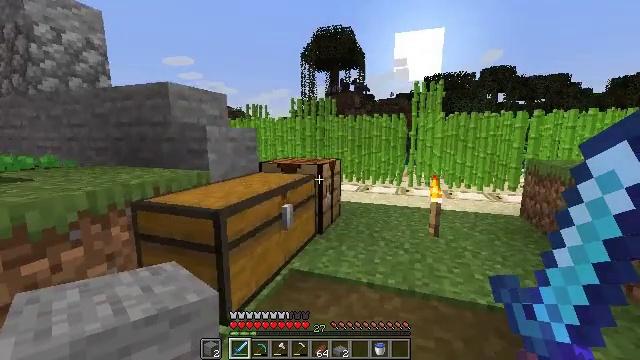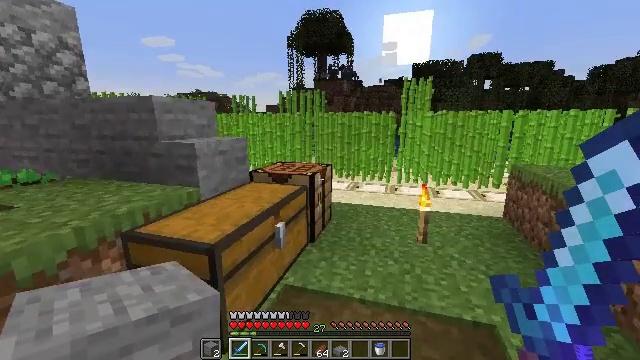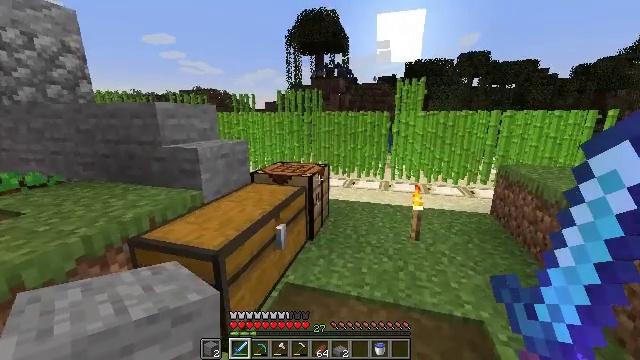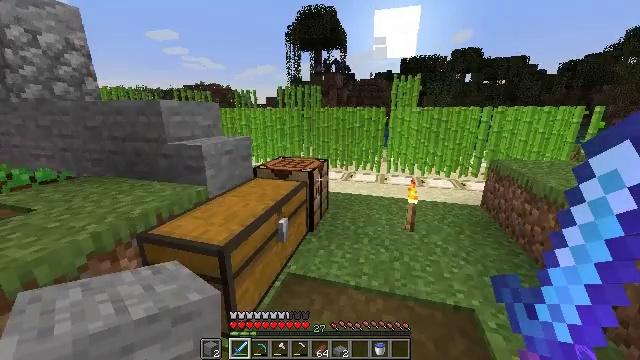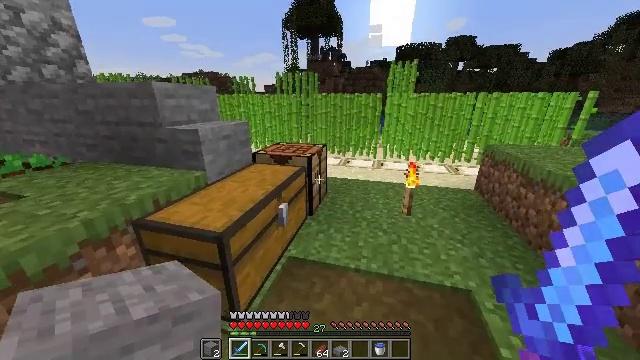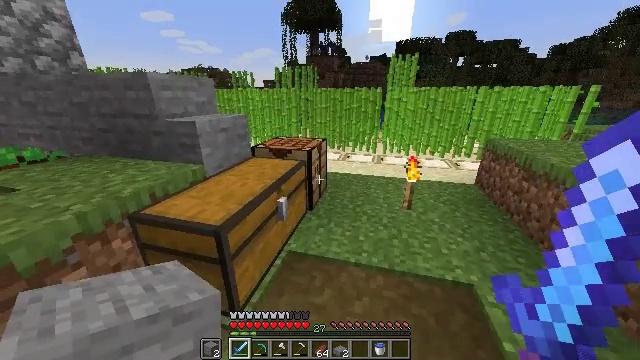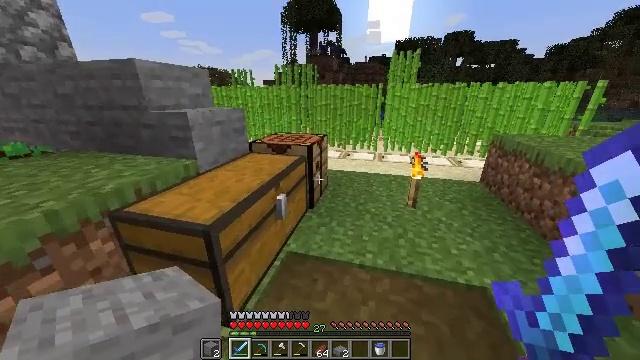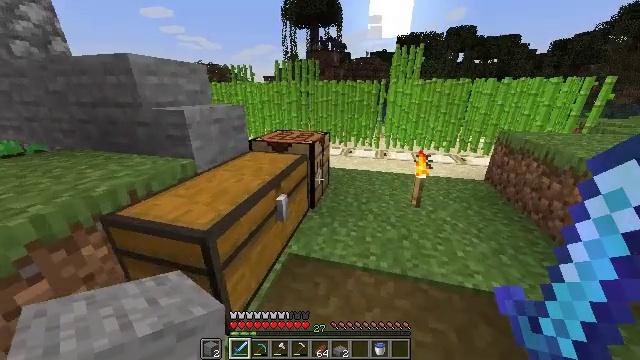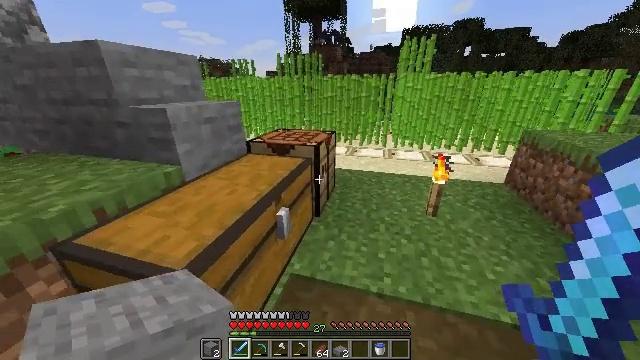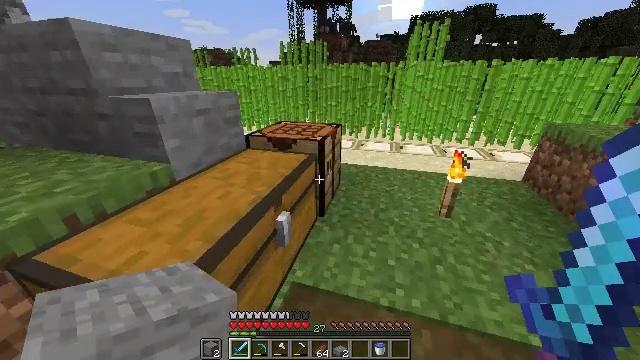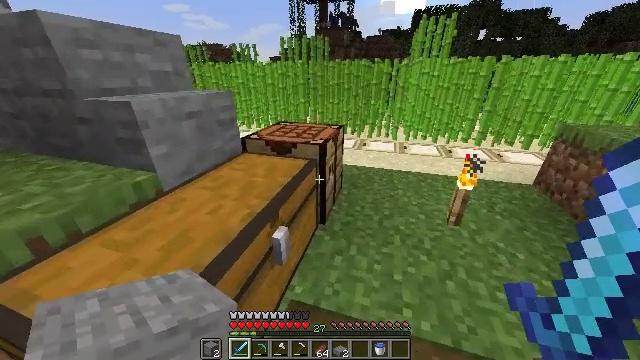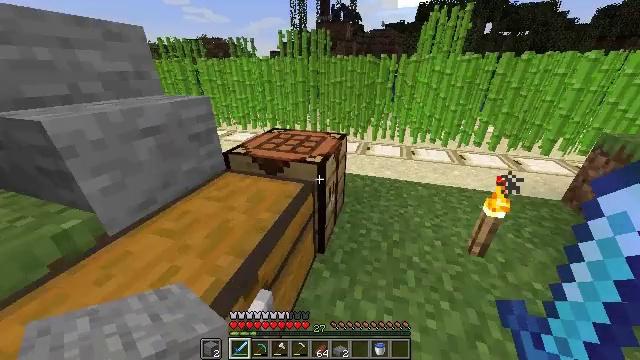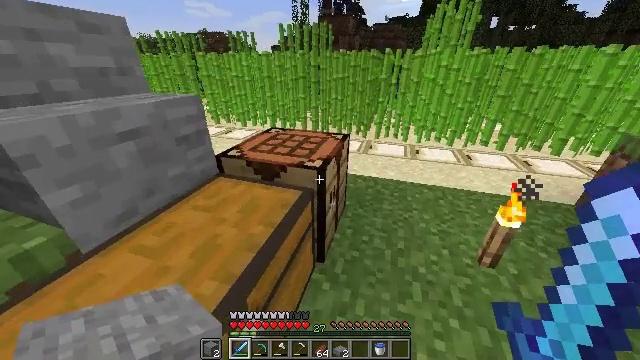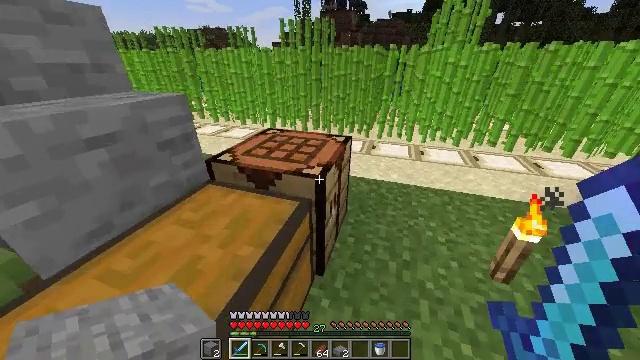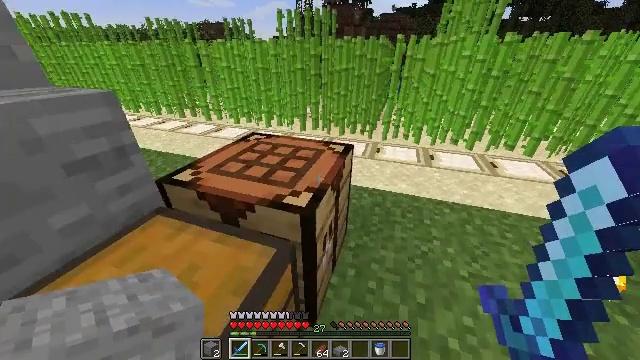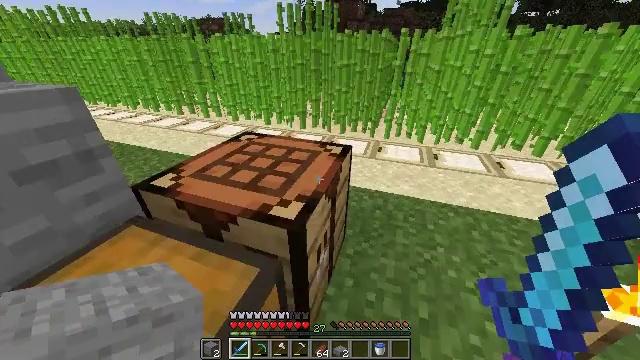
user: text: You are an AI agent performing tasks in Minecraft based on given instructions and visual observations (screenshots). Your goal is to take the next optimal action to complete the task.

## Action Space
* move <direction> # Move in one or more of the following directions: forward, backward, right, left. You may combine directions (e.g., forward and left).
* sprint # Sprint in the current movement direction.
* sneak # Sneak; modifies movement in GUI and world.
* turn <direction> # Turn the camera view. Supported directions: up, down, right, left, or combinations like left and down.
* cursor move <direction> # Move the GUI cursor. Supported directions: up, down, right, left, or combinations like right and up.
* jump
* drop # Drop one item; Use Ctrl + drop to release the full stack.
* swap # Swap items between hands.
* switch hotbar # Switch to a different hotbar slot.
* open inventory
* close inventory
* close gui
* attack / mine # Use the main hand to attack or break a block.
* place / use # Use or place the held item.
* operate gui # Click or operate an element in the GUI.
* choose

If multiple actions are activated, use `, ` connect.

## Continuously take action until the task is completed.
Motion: motion action
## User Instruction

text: craft item andesite wall
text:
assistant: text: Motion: move forward, sprint, turn right and down
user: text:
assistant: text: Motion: move forward, sprint, turn down
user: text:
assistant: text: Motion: move forward, sprint, turn down
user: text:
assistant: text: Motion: move forward, sprint, turn down
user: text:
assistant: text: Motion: move forward, sprint, turn down
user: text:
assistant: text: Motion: move forward, sprint
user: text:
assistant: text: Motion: move forward, sprint
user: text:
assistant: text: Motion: move forward, sprint, turn down
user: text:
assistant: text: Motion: move forward, sprint, turn left and down
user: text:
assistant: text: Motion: move forward, sprint
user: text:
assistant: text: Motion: move forward, sprint
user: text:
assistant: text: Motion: move forward, sprint, turn down
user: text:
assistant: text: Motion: move forward
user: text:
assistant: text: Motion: move forward, turn down
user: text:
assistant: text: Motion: move forward
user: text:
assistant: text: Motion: turn down, use / place
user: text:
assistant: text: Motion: use / place
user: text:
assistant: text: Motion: no_op
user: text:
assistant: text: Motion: no_op
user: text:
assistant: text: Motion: no_op
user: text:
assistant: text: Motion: no_op
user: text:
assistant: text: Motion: no_op
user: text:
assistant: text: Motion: no_op
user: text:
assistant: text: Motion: no_op
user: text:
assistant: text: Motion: no_op
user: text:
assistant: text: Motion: turn left
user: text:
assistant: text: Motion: turn left
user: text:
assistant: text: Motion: no_op
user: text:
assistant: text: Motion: no_op
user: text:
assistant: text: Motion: turn left